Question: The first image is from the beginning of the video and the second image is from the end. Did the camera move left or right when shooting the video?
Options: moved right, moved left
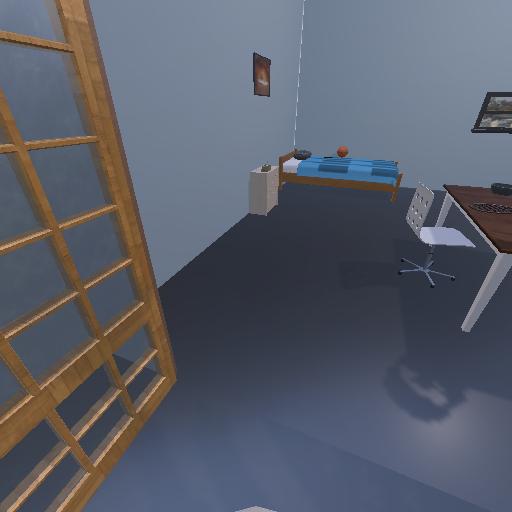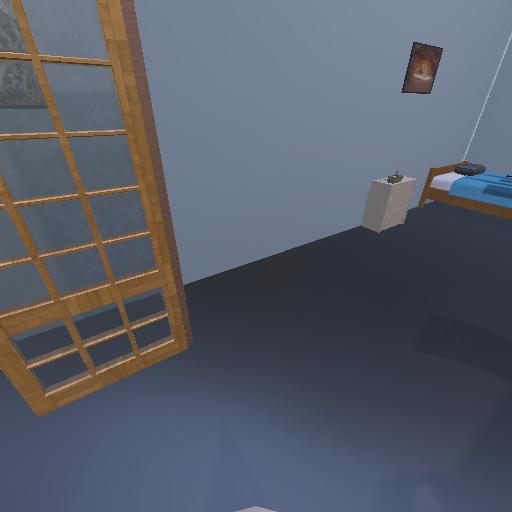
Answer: moved right